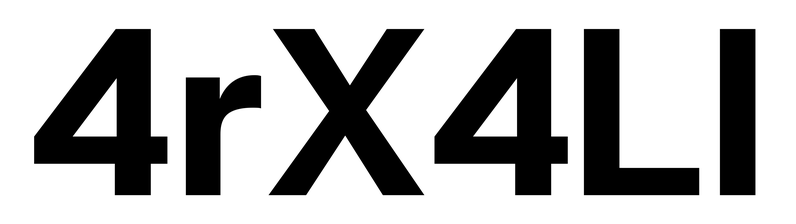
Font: InstrumentSans_Bold